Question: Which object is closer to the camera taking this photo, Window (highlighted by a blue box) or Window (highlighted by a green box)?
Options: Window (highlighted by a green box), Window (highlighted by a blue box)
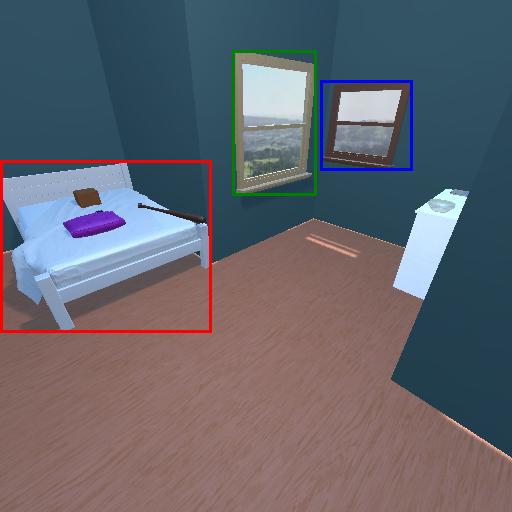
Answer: Window (highlighted by a green box)